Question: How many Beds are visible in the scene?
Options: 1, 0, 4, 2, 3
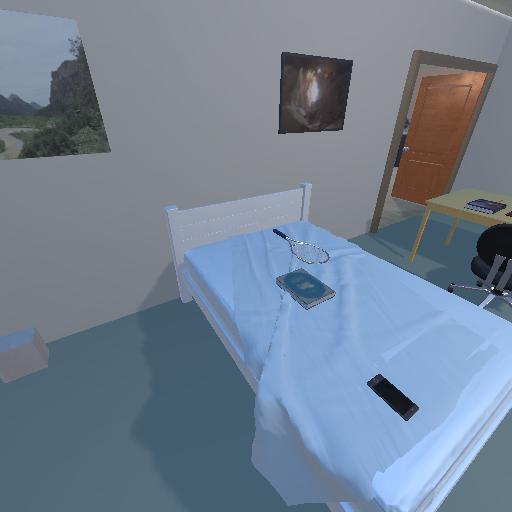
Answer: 1